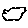
Label: cloud